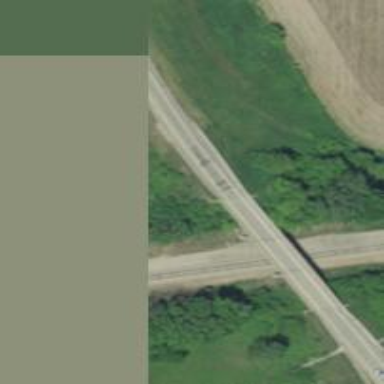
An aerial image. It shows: Motorway link bridge.